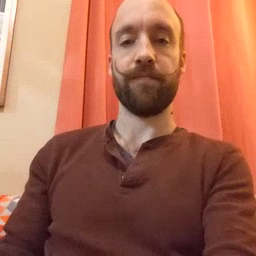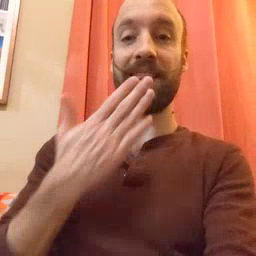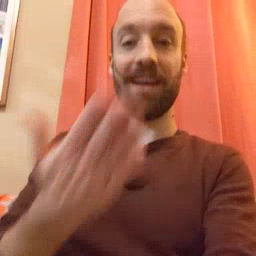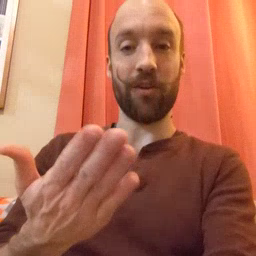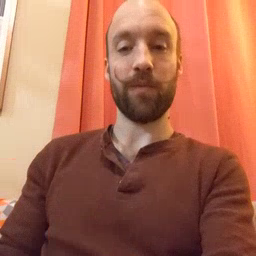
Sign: thankyou